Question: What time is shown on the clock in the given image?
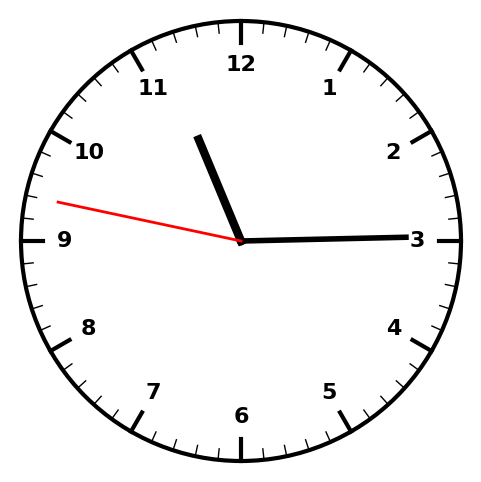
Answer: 11:14:47